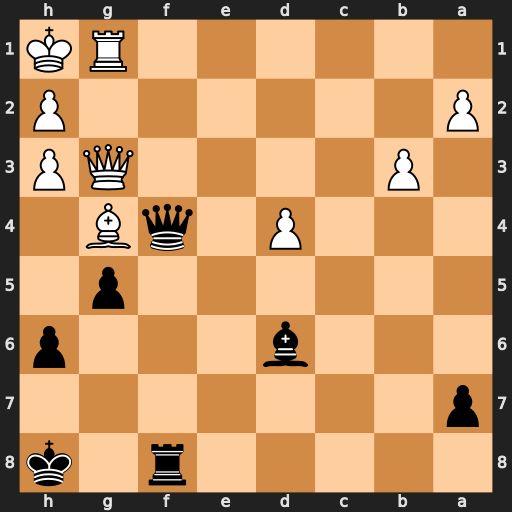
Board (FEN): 5r1k/p7/3b3p/6p1/3P1qB1/1P4QP/P6P/6RK
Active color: b
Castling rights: -
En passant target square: -
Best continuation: Qe4+ Qg2 Rf2